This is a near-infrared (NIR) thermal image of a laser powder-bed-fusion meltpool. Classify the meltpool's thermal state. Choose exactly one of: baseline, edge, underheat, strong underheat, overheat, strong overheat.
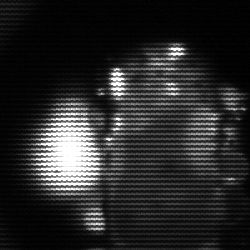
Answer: strong underheat